Question: My Github for windows is showing some files to have changes, but when I compare the files they are the same!
I have a screenshot here:

I can actually edit these files and then the error goes away, but then it comes back with a new file at random...
Any ideas?
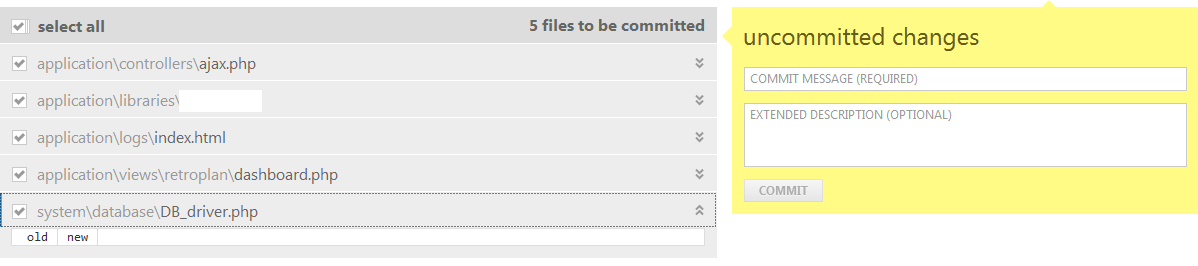
Answer: I had the same problem. I resolved executing from console the following command:
'''
git config core.filemode false
'''